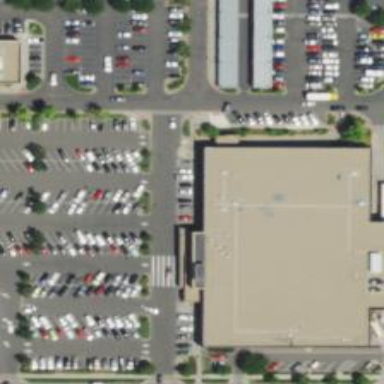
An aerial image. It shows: Supermarket building.